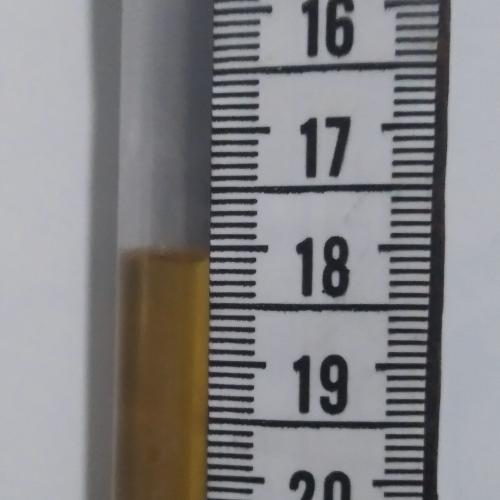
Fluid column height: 18.1 cm